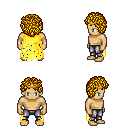
a pixel art fantasy rpg character, male body template, human, tanned skin, yellow tattered cape, metal pants, blonde curly afro hairstyle, gold tiara, four views (front, back, left, right), 2x2 character sprite sheet, small pixel art, hard edges, no anti-aliasing